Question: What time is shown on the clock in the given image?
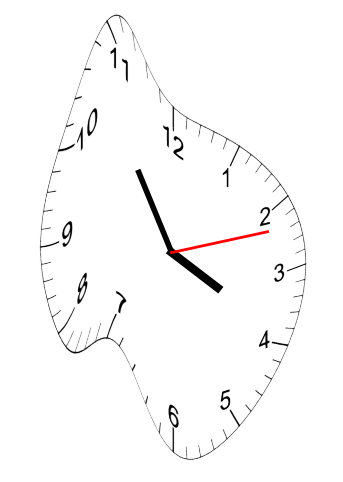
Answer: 03:54:12